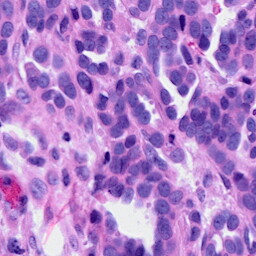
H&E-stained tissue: Ovarian